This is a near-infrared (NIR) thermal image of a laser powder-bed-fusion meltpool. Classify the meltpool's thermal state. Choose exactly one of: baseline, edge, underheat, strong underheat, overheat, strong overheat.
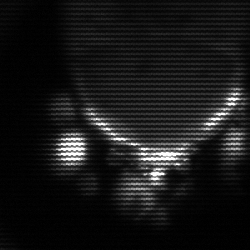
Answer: baseline